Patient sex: F
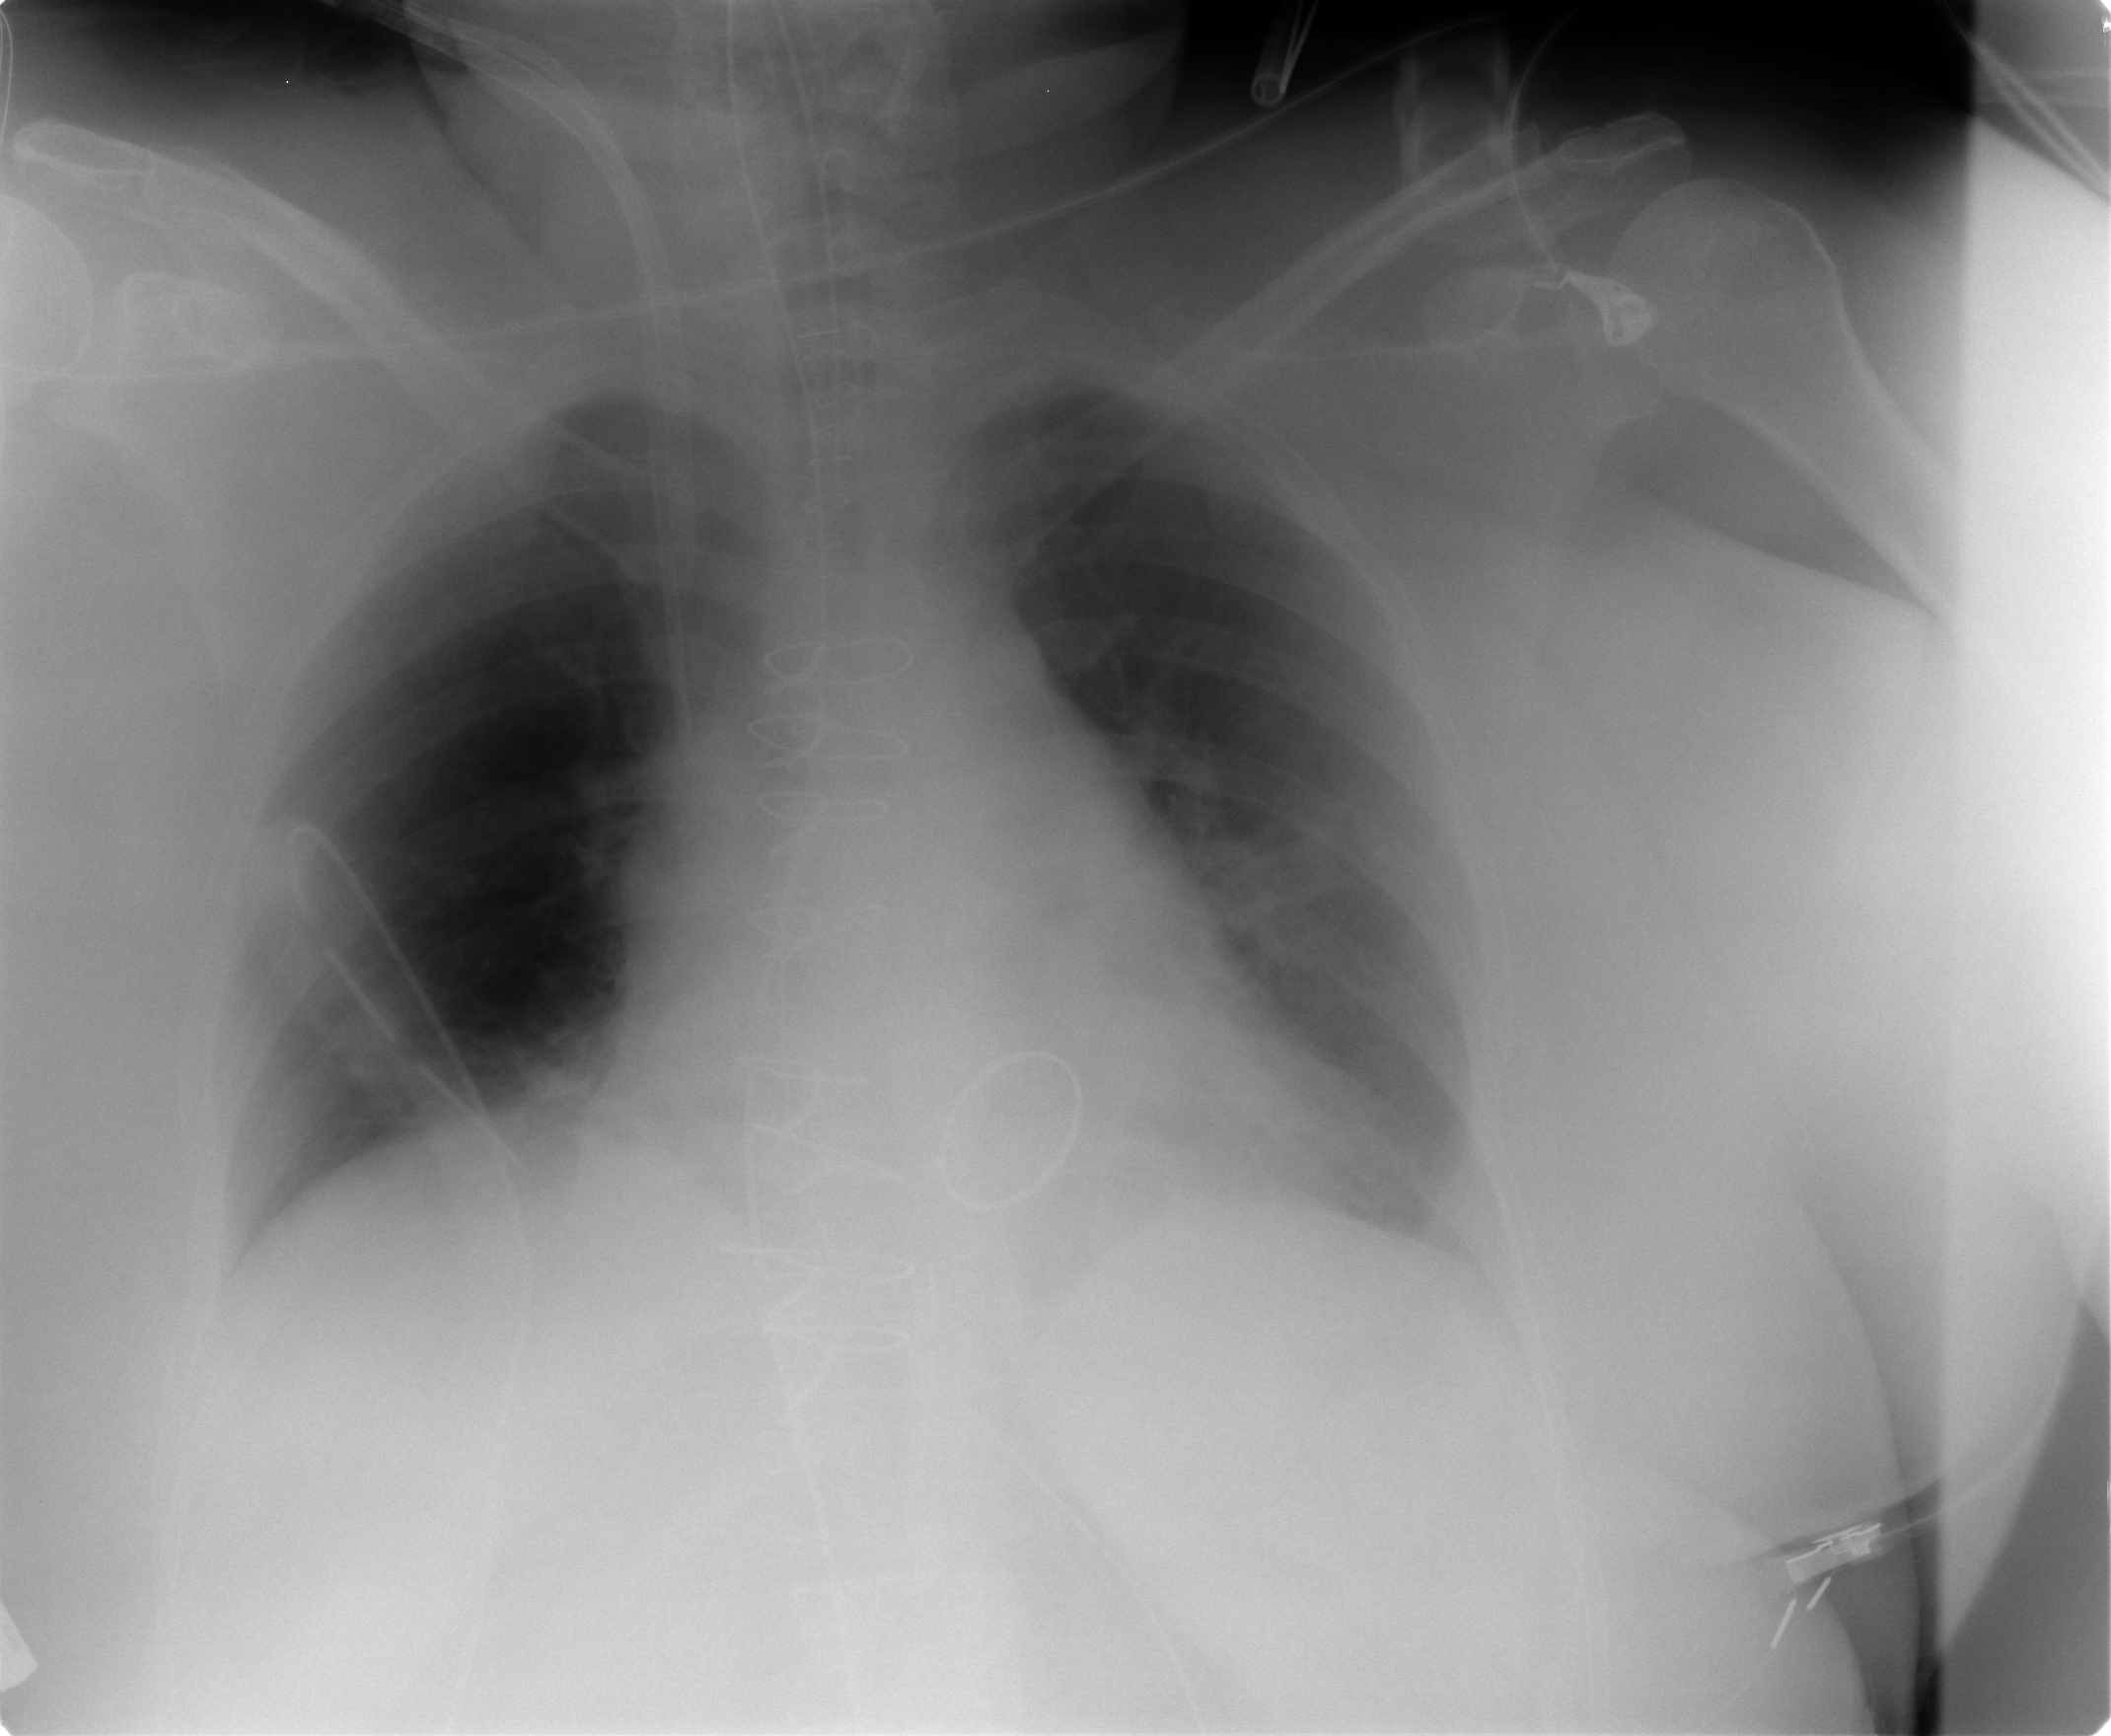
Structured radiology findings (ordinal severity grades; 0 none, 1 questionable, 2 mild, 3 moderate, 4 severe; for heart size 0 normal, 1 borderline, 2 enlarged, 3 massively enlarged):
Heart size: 0
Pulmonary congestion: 2
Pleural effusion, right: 0
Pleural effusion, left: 2
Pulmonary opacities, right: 0
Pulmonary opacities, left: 0
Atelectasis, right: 0
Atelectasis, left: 3